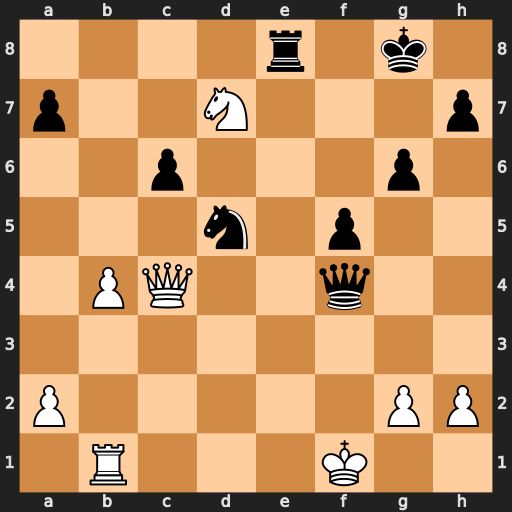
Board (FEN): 4r1k1/p2N3p/2p3p1/3n1p2/1PQ2q2/8/P5PP/1R3K2
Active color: w
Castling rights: -
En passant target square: -
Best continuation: Qxf4 Nxf4 Nf6+ Kf7 Nxe8